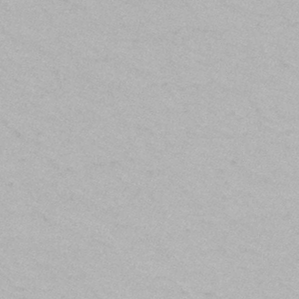
Label: frost